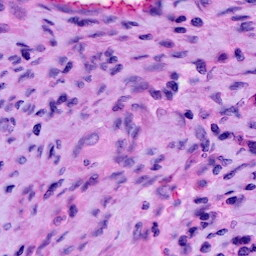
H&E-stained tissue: Cervix